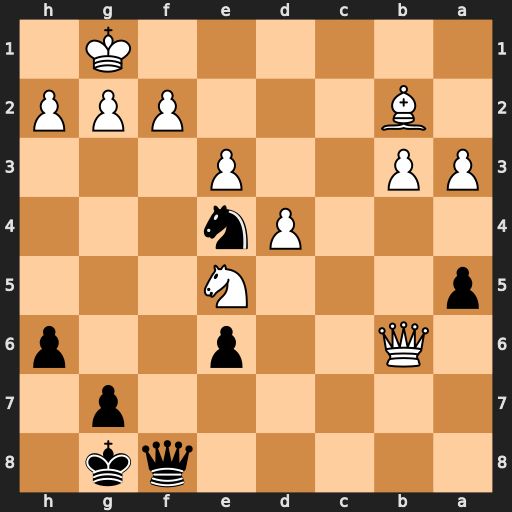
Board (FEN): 5qk1/6p1/1Q2p2p/p3N3/3Pn3/PP2P3/1B3PPP/6K1
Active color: b
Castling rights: -
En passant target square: -
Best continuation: Qxf2+ Kh1 Qe1#